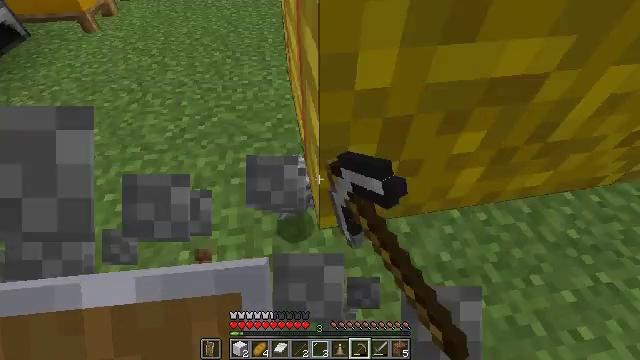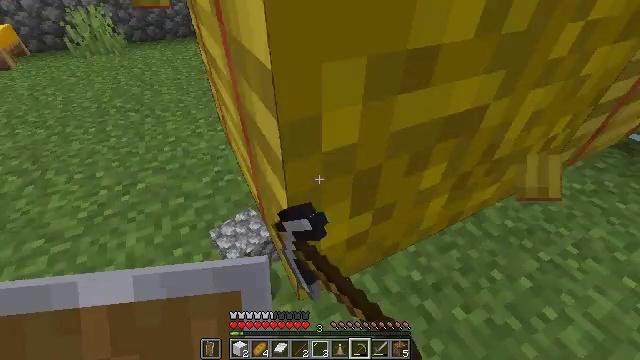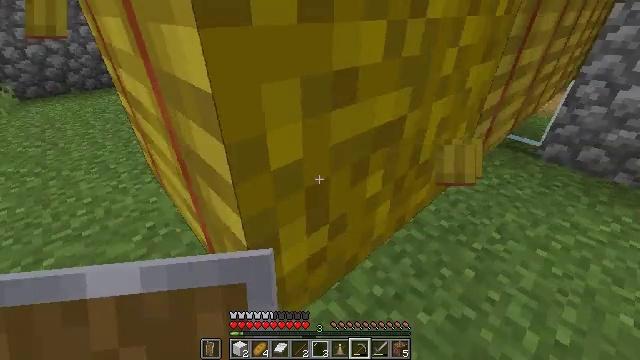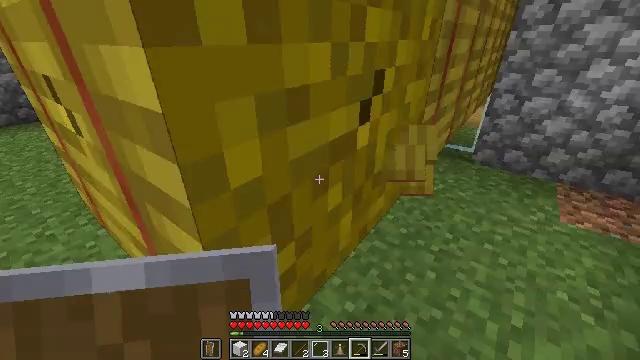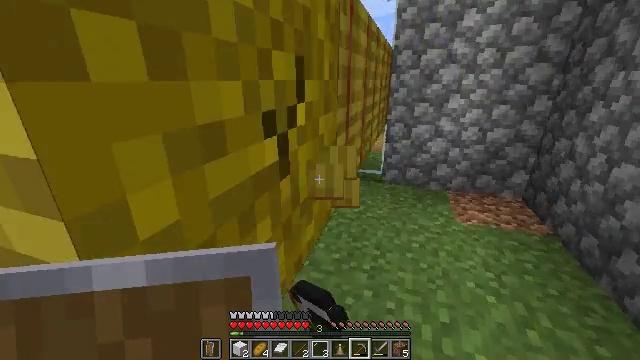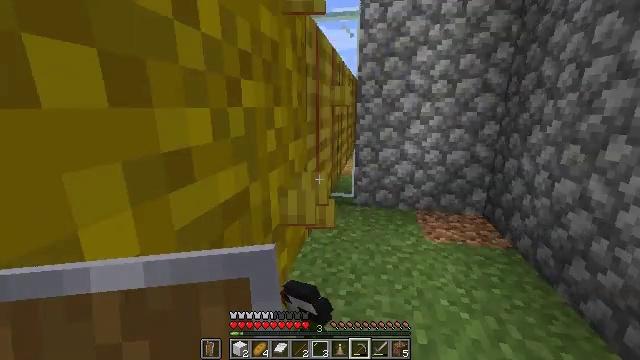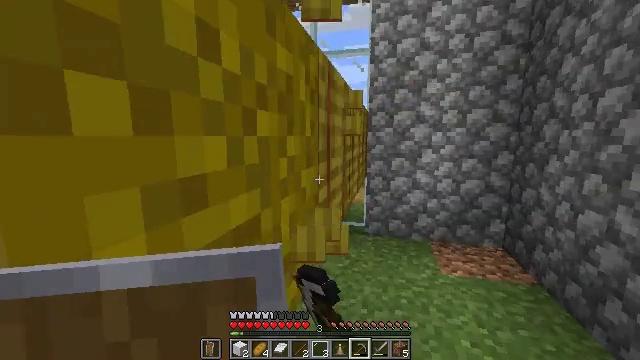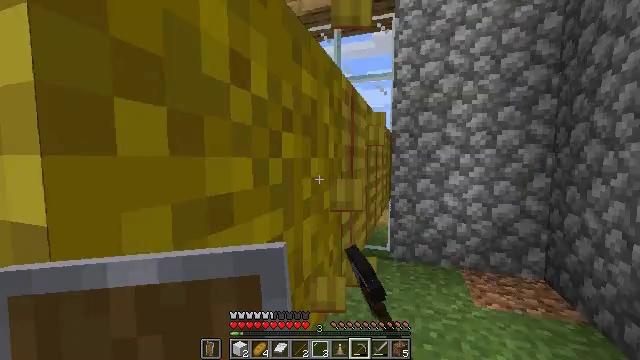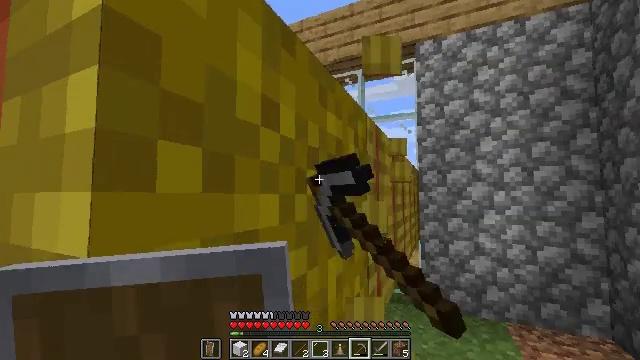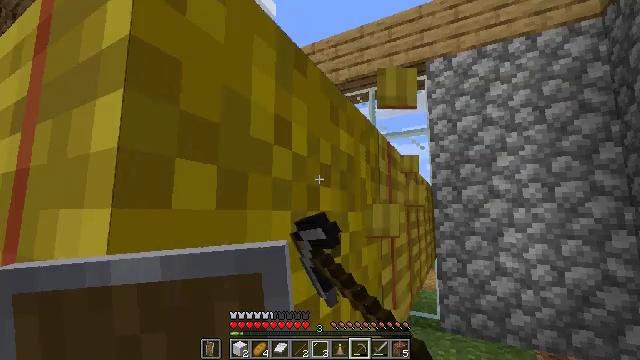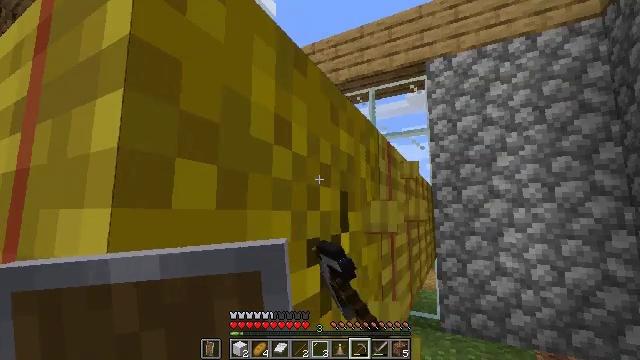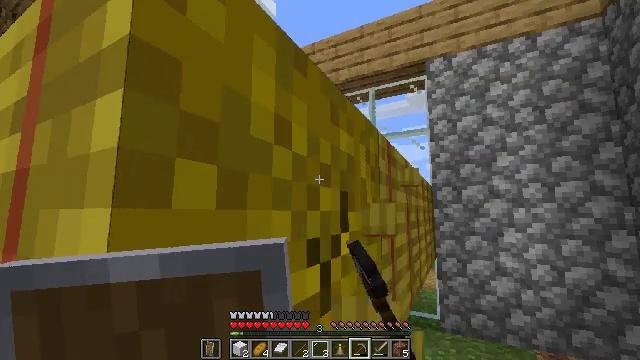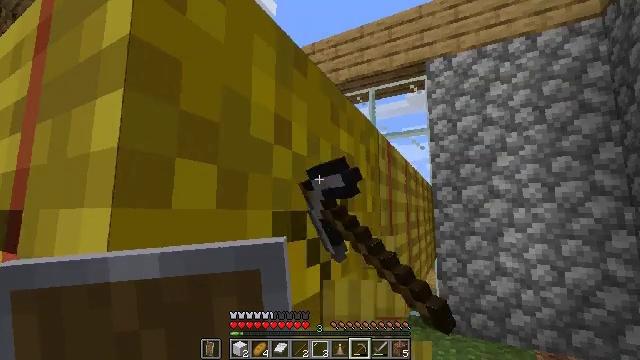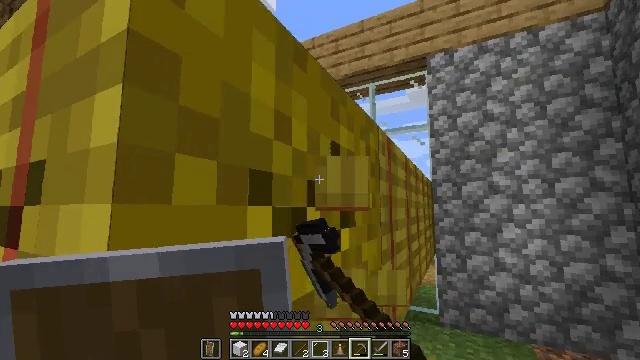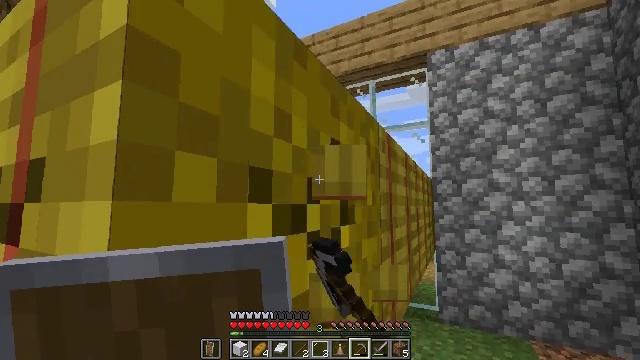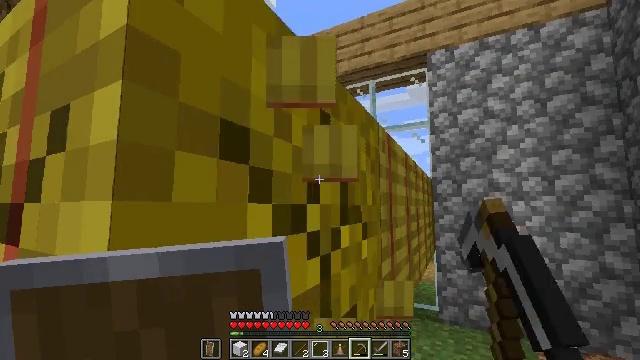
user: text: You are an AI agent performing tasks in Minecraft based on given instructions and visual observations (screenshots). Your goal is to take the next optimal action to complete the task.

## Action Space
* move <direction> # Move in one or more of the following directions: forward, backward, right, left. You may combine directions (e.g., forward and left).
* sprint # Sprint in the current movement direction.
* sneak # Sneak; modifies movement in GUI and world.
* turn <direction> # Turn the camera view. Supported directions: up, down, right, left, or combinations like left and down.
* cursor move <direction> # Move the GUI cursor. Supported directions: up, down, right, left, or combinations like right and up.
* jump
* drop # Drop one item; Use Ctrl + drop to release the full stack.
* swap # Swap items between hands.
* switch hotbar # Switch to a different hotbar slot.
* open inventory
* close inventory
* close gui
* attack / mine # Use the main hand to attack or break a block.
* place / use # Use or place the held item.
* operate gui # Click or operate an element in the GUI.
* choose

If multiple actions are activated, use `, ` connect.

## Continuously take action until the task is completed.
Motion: motion action
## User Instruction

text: Attack the hay block to get hay.
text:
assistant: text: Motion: turn right and up, attack / mine
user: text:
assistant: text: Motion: turn right and up, attack / mine
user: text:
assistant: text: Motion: turn right and up, attack / mine
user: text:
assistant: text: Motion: turn right and up, attack / mine
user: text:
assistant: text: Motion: turn right and up, attack / mine
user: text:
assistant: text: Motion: turn left and up, attack / mine
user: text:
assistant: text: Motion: turn left and up, attack / mine
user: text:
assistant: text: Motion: turn left and up, attack / mine
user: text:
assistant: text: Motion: turn left and up, attack / mine
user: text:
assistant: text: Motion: attack / mine
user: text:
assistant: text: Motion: attack / mine
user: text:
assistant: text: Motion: attack / mine
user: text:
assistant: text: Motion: attack / mine
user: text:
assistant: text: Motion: attack / mine
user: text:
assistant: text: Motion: attack / mine
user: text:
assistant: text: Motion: attack / mine
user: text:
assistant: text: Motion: attack / mine
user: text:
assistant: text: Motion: attack / mine
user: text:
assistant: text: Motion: attack / mine
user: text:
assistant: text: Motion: turn down, attack / mine
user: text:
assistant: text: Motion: turn right and down, attack / mine
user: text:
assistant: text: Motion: move forward, turn down, attack / mine
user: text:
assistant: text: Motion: move forward, attack / mine
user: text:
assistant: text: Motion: move forward, turn down, attack / mine
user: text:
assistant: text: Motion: turn down, attack / mine
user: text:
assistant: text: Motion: turn right and down, attack / mine
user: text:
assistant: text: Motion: turn right and down, attack / mine
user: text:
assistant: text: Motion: attack / mine
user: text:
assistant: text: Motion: turn right and down, attack / mine
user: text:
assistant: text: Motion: attack / mine